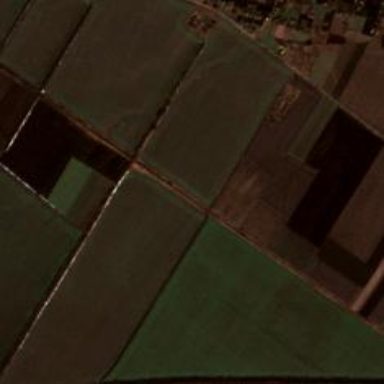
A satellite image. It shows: Picturesque farmland scene.